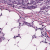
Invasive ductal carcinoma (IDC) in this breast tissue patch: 1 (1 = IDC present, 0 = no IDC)